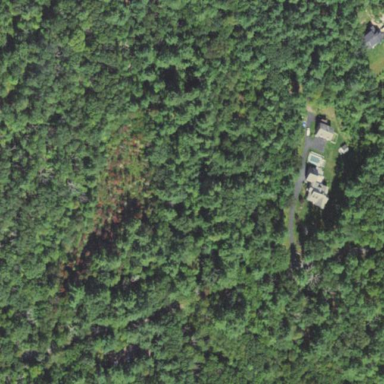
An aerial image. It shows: Needle-leaved woodland.